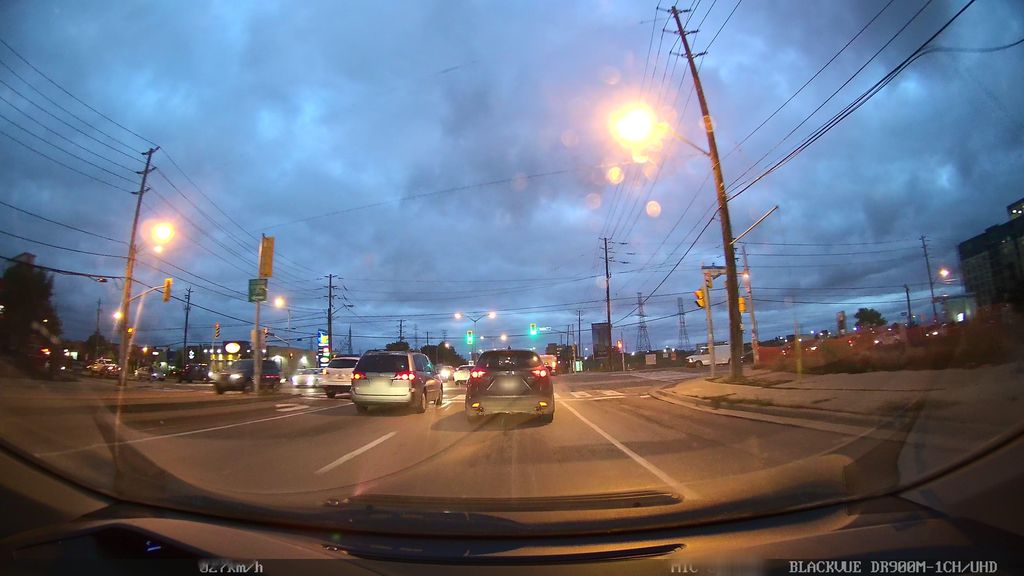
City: toronto